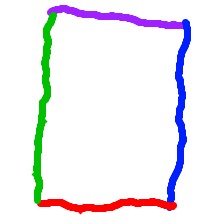
Shape: rectangle